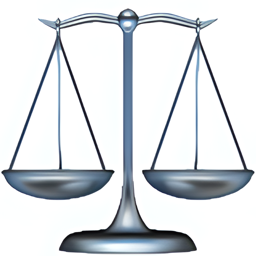
Name: scales
Emoji: ⚖
Group: Objects
Sub-group: tool